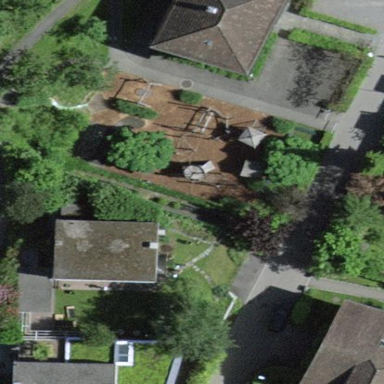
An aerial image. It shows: Playground area for leisure land.